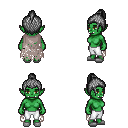
a pixel art fantasy rpg character, female body template, orc, green skin, gray tattered cape, white pants, gray short topknot hairstyle, white slippers, four views (front, back, left, right), 2x2 character sprite sheet, small pixel art, hard edges, no anti-aliasing